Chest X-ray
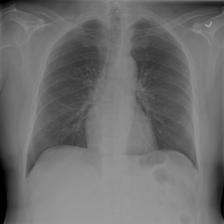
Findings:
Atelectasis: negative
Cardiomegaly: negative
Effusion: negative
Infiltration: negative
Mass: negative
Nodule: negative
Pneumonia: negative
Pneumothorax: negative
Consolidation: negative
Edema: negative
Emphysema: negative
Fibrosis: negative
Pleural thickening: negative
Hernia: negative